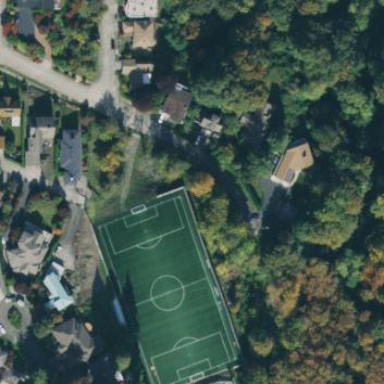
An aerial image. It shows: Soccer pitch designated for leisure and sports activities.